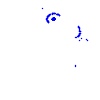
Particle: kaon